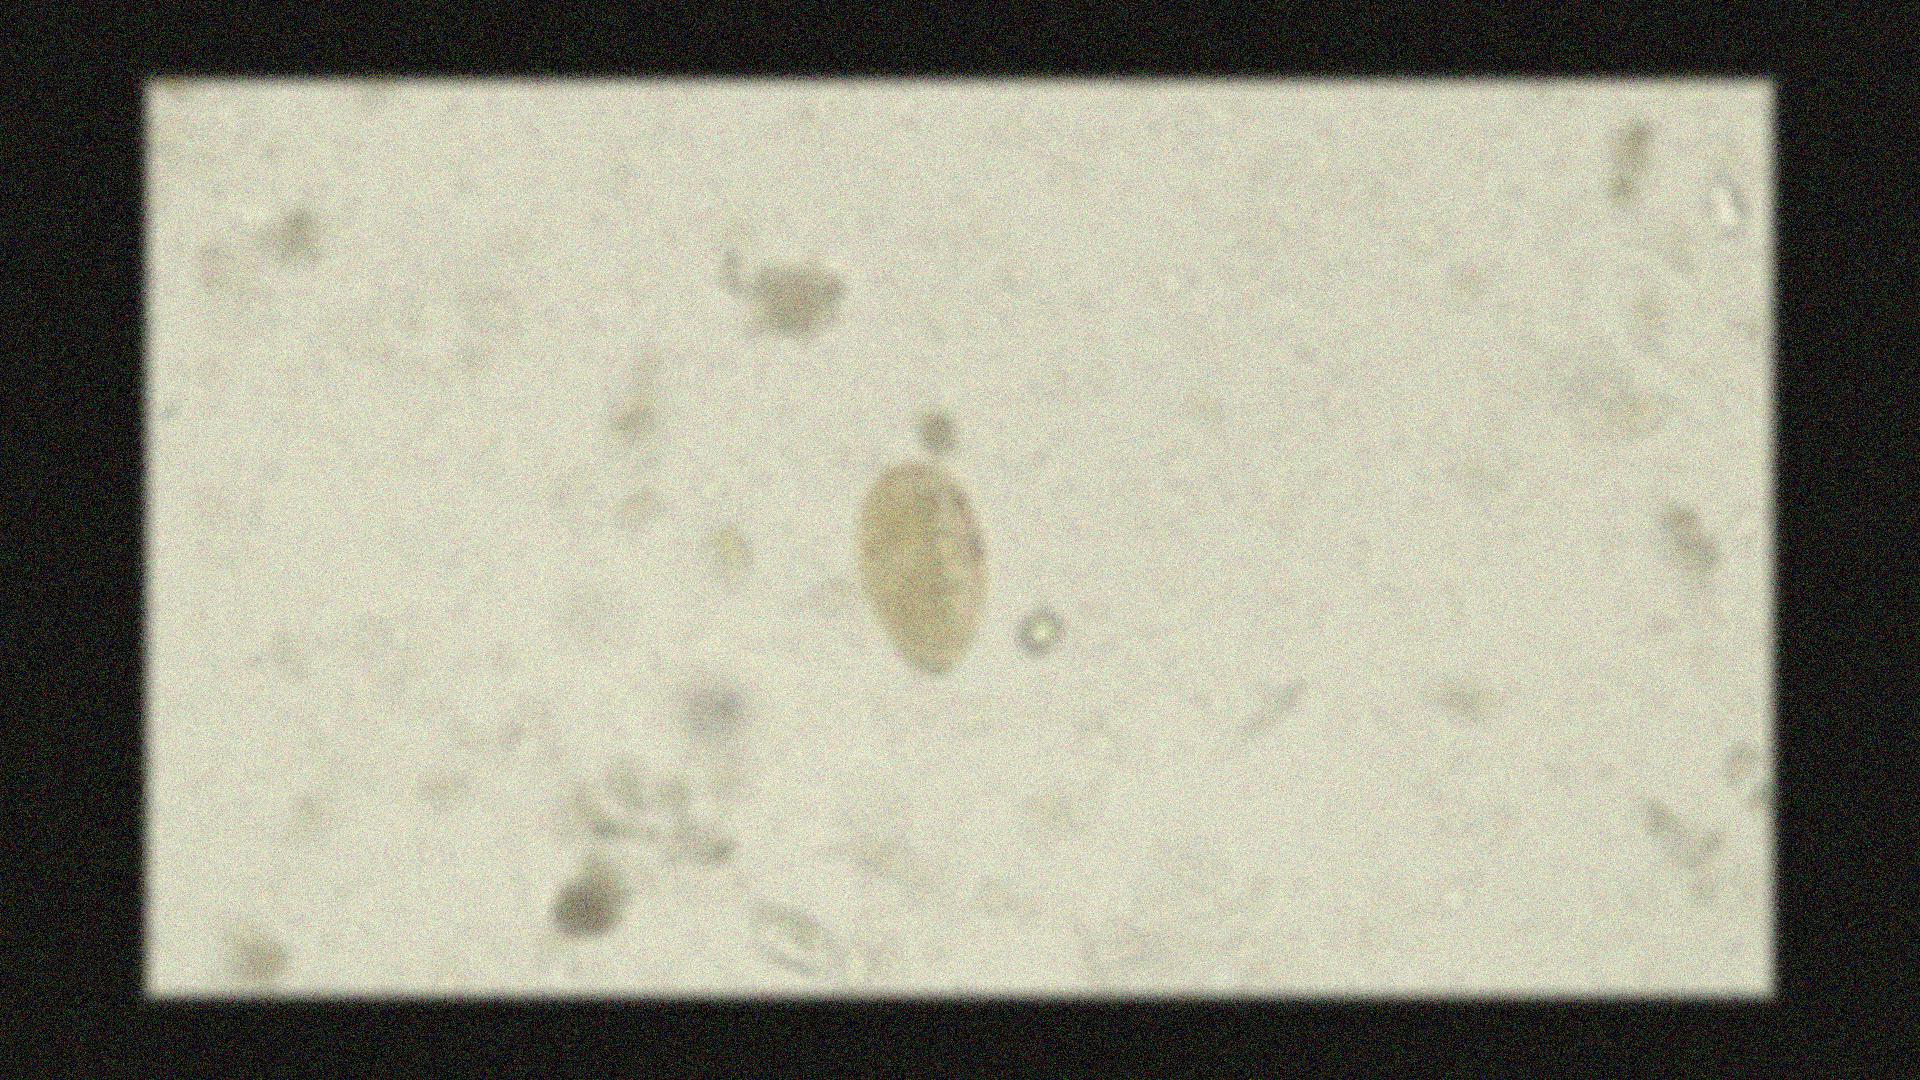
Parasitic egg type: Paragonimus spp